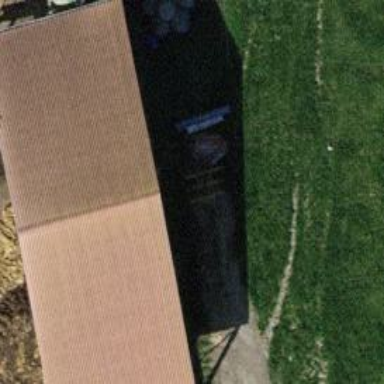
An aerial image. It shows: Farm auxiliary building.